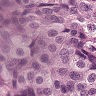
Metastatic tissue present: yes